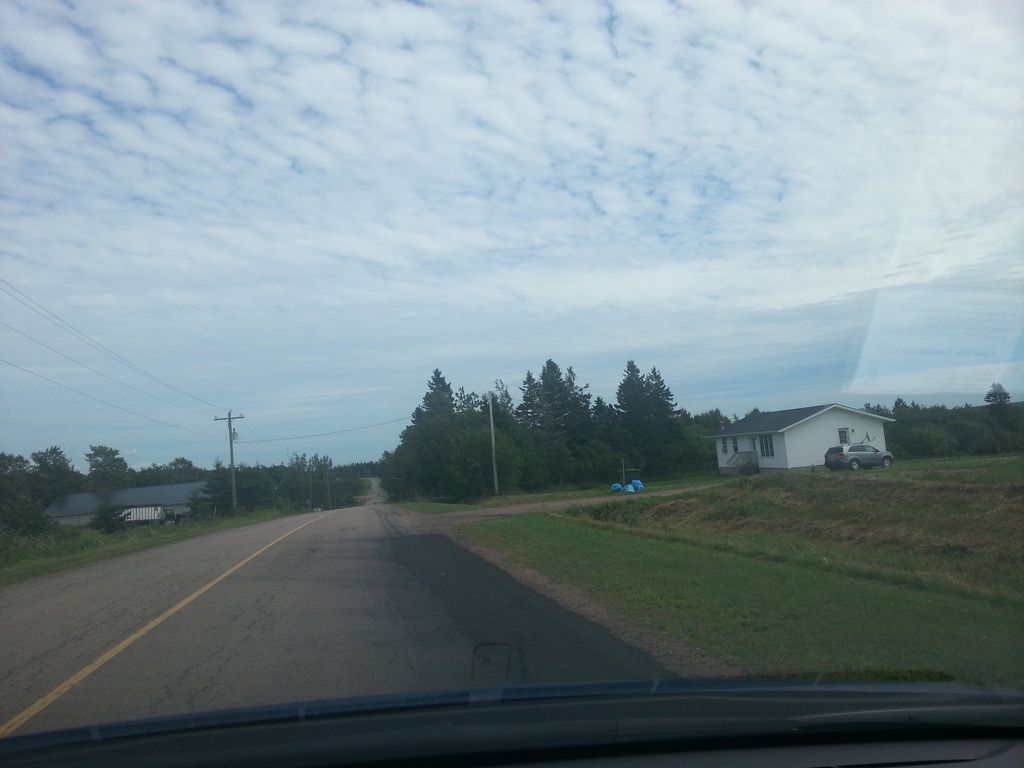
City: charlottetown